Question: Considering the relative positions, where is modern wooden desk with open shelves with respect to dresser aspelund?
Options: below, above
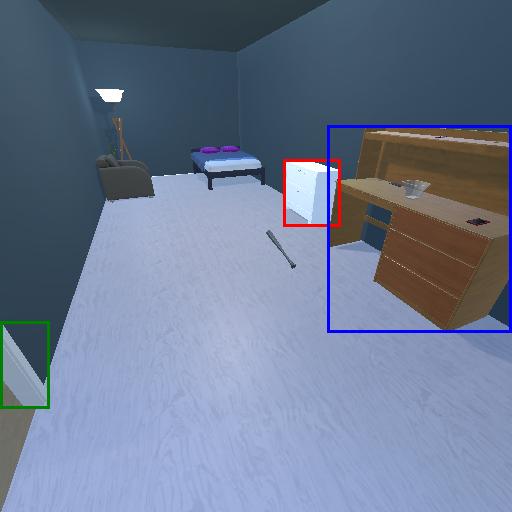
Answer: below